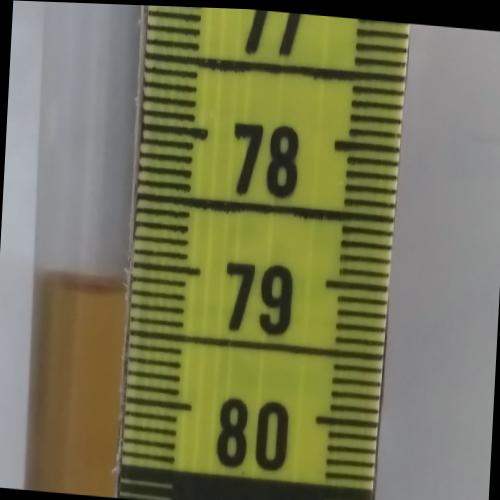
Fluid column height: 79.2 cm